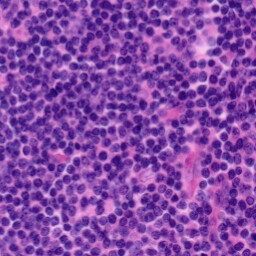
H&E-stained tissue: Tonsil